Interaction volume radius: 5 \u00c5
Interaction volume height: 10 \u00c5
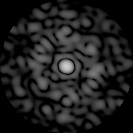
Disorder parameter: 0.7619